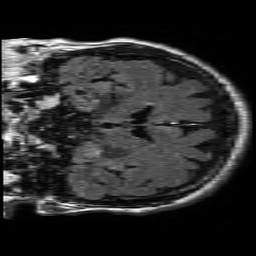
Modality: FLAIR
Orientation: coronal
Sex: male
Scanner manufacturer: philips
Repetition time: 11 s
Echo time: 0.125 s